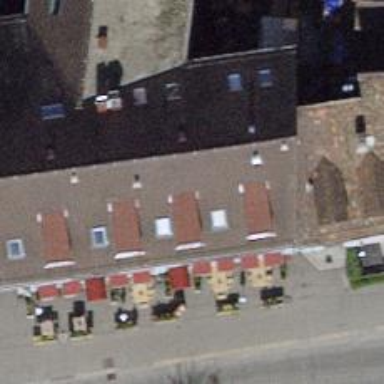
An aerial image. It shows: Restaurant.